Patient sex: M
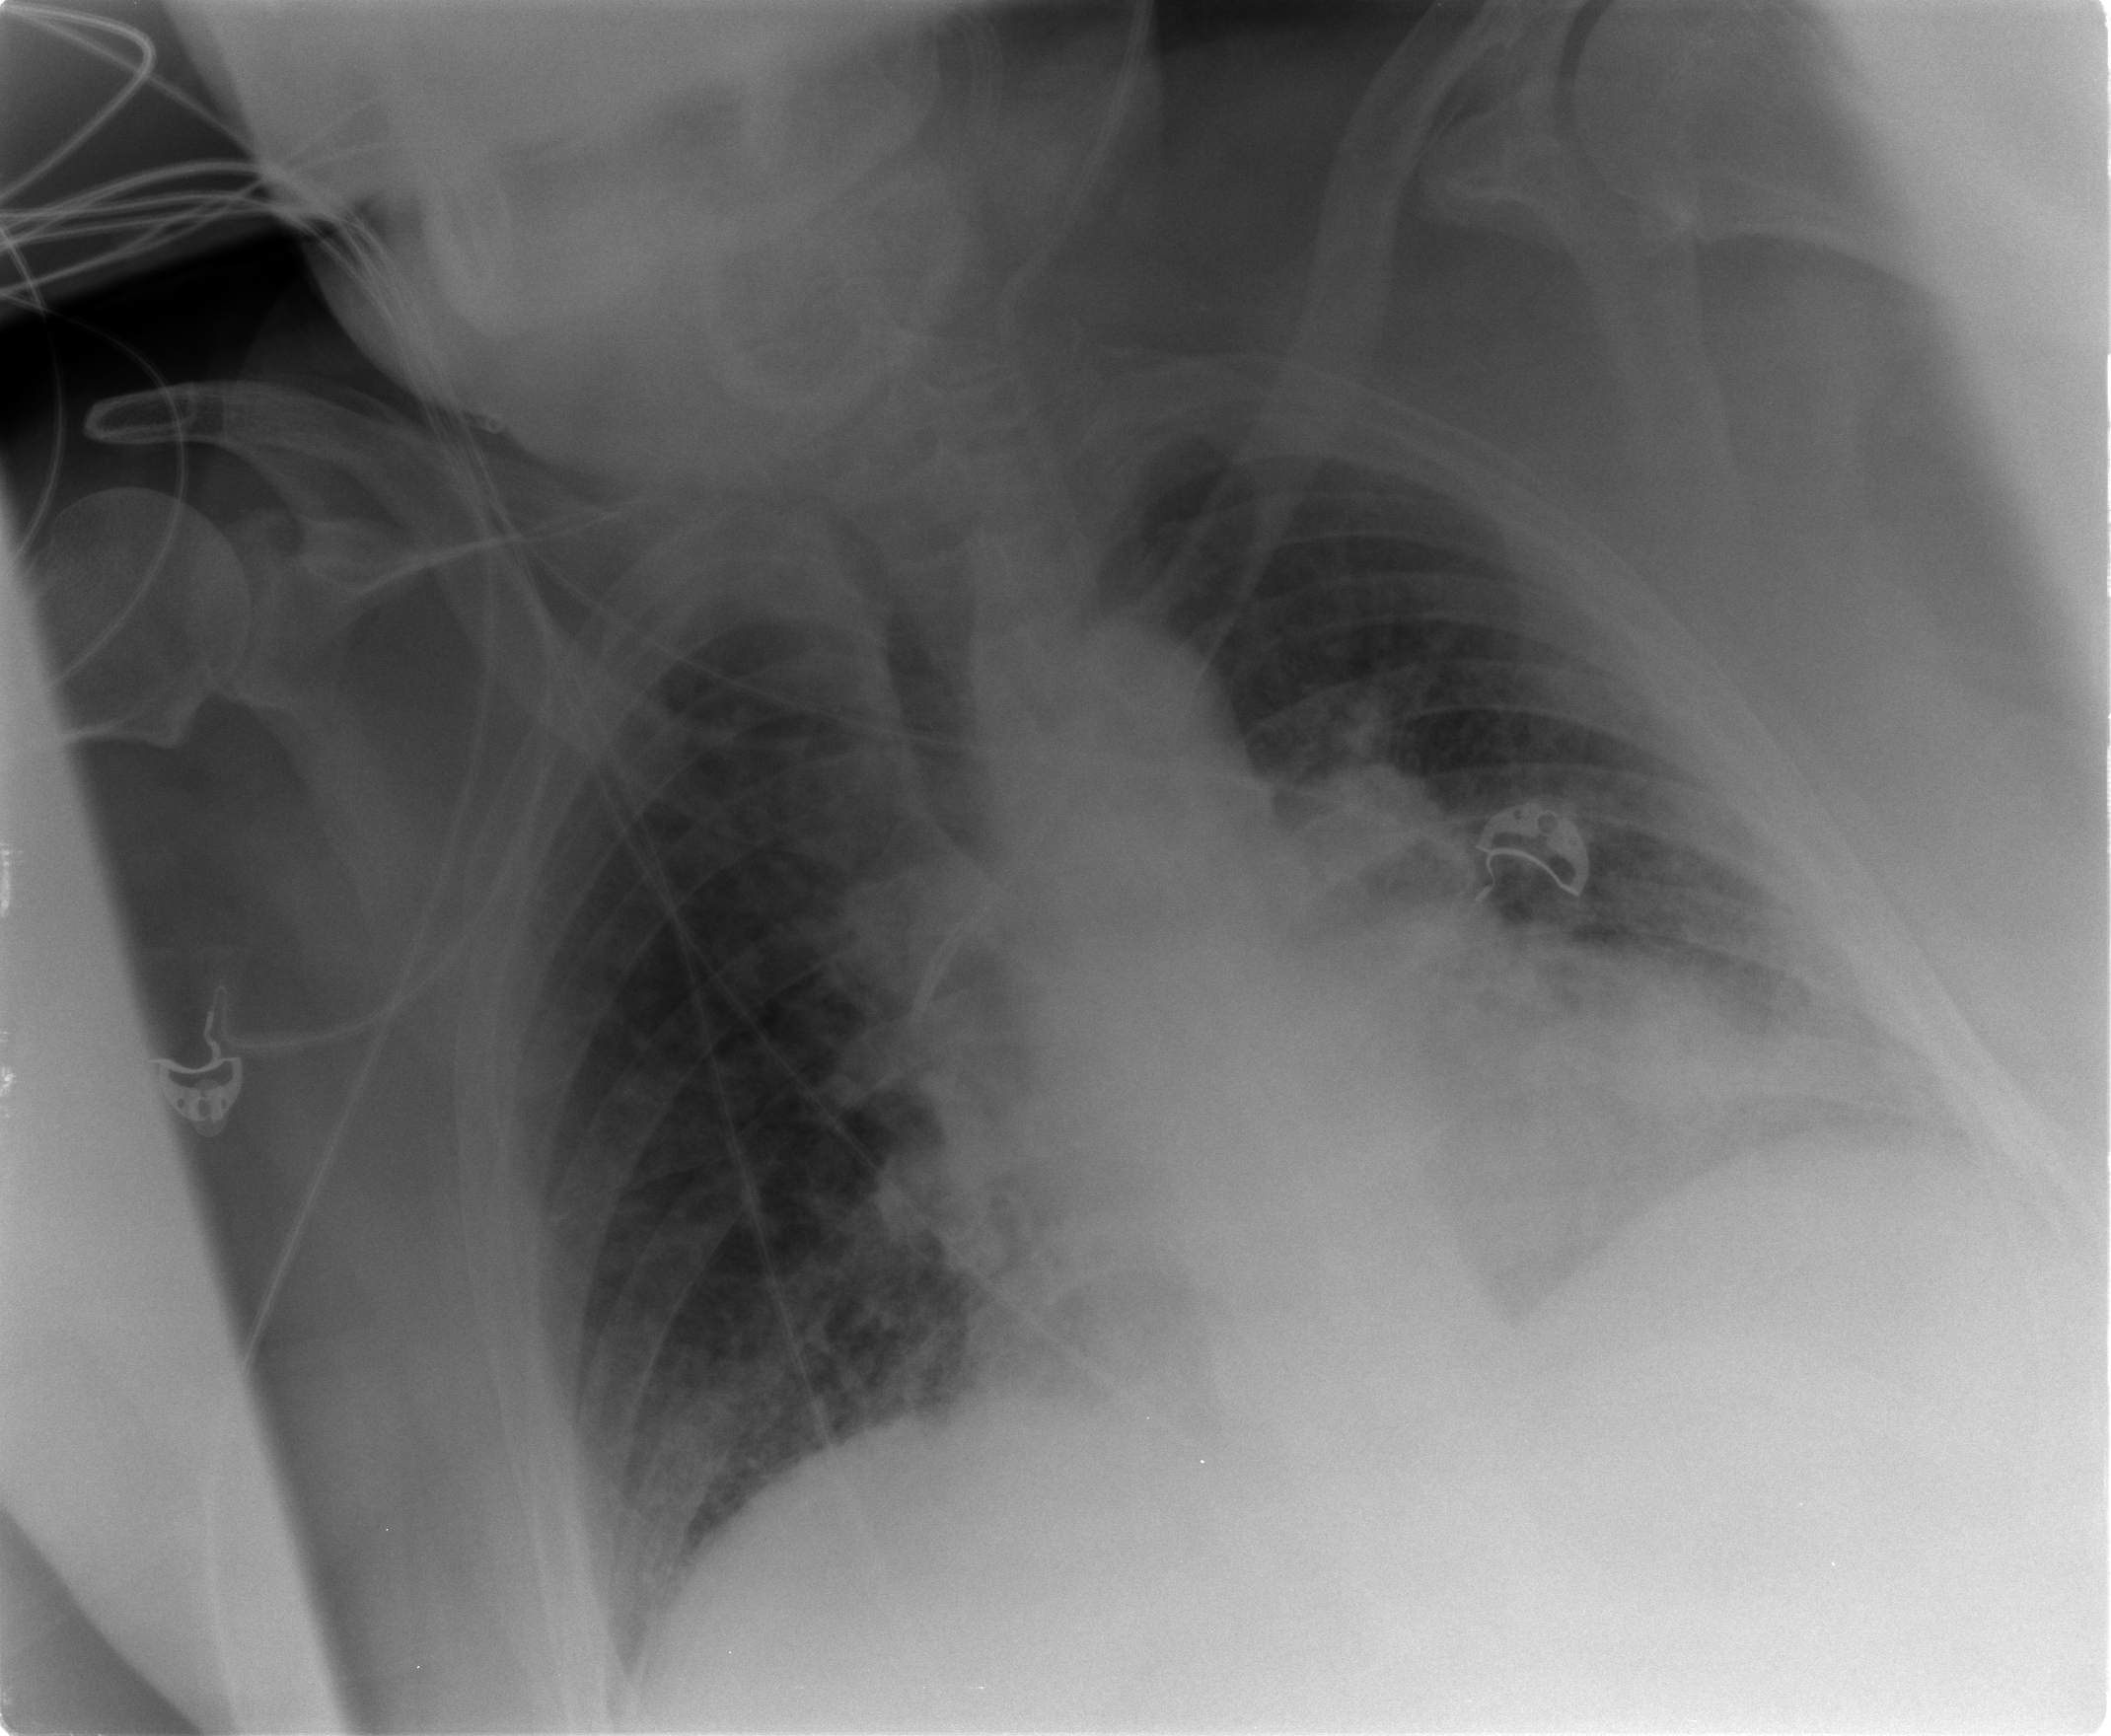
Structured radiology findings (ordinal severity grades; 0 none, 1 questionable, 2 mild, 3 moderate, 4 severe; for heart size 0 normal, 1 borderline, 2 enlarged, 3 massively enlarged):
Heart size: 2
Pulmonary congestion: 2
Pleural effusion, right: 0
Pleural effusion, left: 0
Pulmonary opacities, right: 2
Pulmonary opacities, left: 2
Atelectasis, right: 0
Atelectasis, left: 0